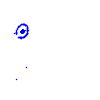
Particle: electron